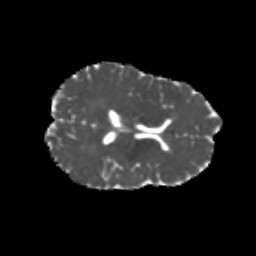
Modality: MD
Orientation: axial
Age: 20
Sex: female
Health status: healthy
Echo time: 0.074 s